Question: I'm using glassfish, but that may not matter. When I start glassfish, I'd like it to open up the Glassfish Log that I have highlighted here

But it always defaults to the 'Output' tab instead so I always have to do that extra click. Not a huge deal but I rarely care about that tab. I'm using the latest Intellij-IDEA 12
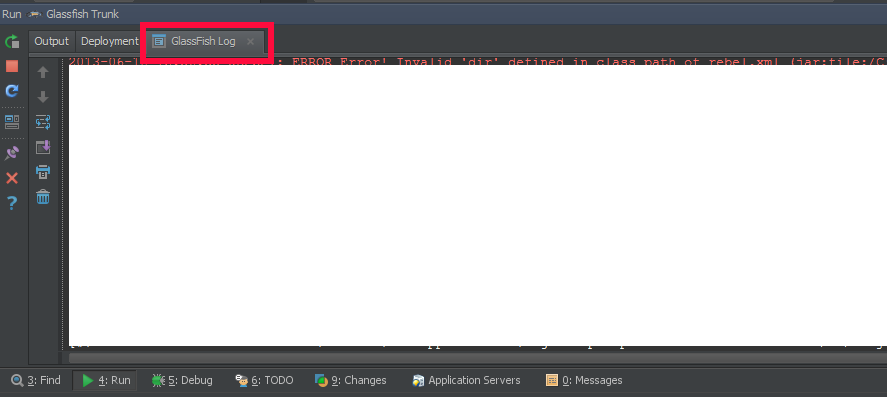
Answer: Right click on the tab, select in the menu.